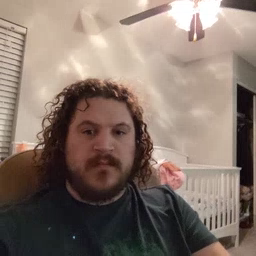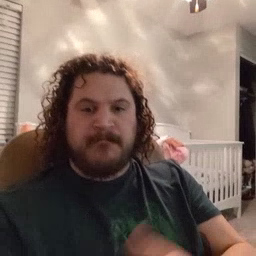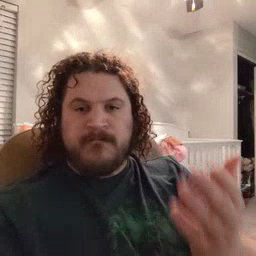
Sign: morning